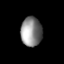
Tissue: lung
Cell type: Fibroblasts
Senescence score: 0.5858
Nuclear area (px): 606
Mean DAPI intensity: 137.601